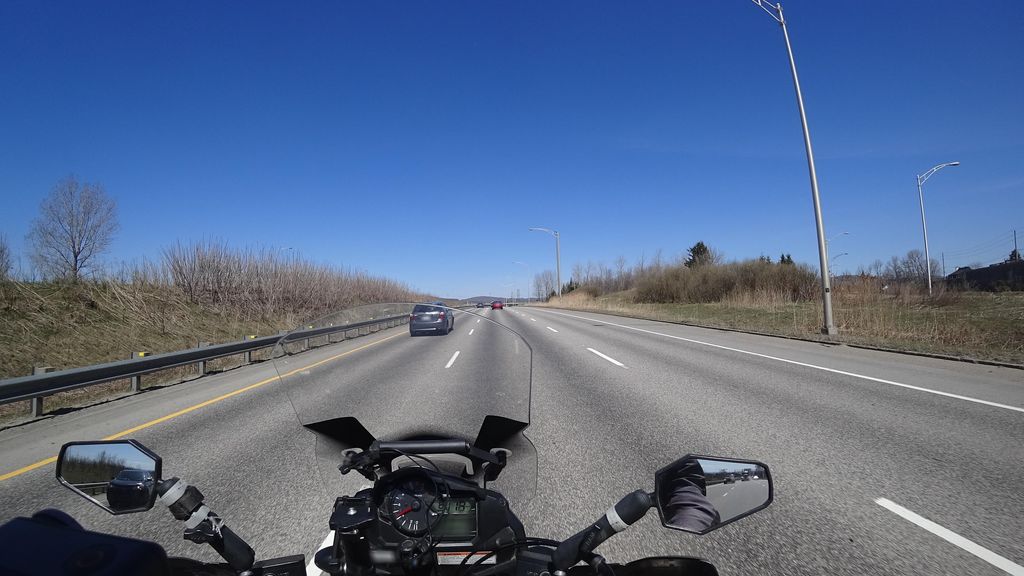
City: quebec_city